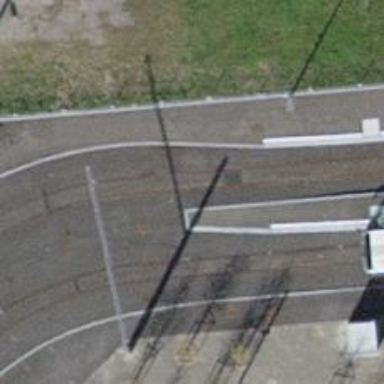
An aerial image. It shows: Service road with tram embedded rails.